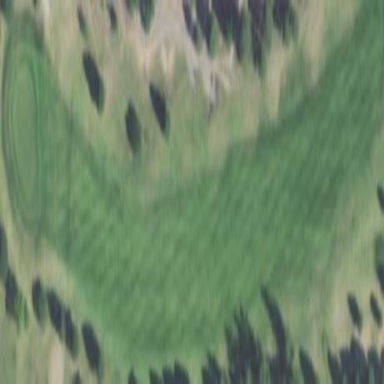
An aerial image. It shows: Golf fairway surrounded by grass.